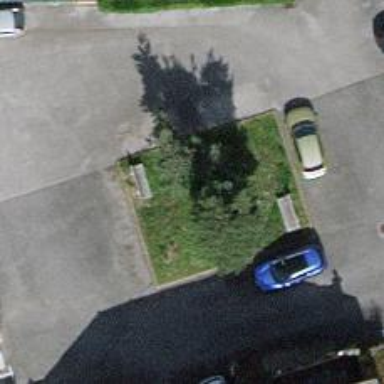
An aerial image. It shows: Concrete bench.